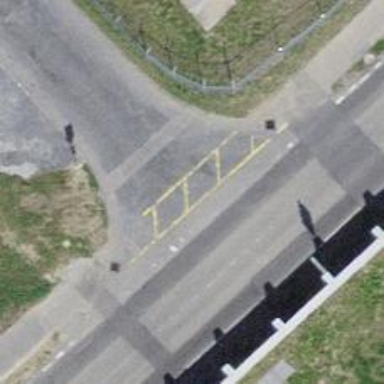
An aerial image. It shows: Marked road crossing.